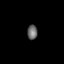
Tissue: lung
Cell type: Others
Senescence score: 0.6098
Nuclear area (px): 147
Mean DAPI intensity: 103.762